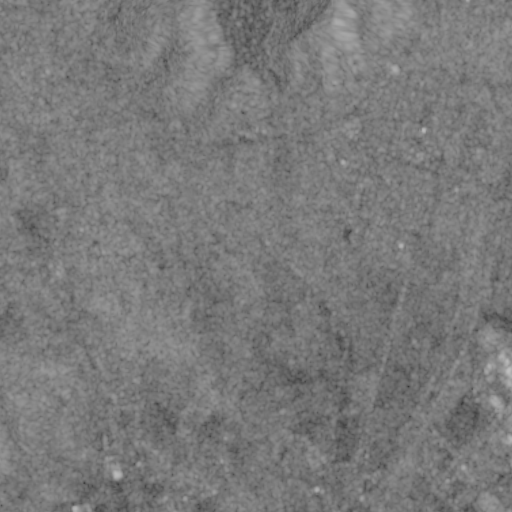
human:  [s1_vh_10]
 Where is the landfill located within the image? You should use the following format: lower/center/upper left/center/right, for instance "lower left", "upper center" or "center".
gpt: The landfill is located in the lower right of the image.
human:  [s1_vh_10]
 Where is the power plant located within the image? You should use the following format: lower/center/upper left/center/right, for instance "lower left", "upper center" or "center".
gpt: The power plant is located in the lower right of the image.
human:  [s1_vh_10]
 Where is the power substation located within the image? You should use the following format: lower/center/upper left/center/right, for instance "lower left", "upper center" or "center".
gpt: The power substation is located in the lower right of the image.
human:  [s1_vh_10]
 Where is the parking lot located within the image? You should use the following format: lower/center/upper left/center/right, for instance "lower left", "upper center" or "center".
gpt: There is no parking lot in the image.

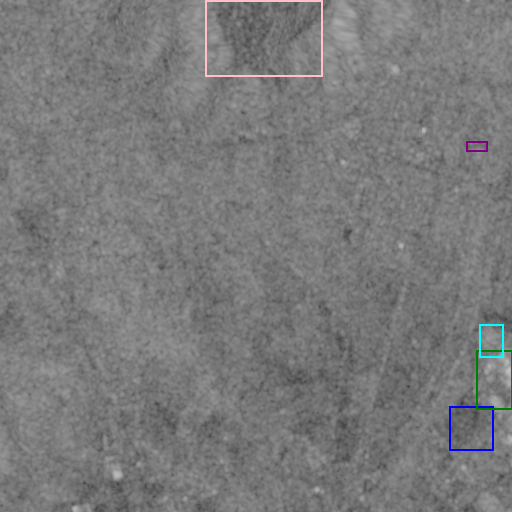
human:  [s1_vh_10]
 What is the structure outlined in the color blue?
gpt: The structure outlined in blue is a landfill.
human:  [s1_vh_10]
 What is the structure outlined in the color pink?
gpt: The structure outlined in pink is a park.
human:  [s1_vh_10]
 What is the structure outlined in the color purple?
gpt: The structure outlined in purple is a parking lot.
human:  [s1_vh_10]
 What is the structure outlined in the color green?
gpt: The structure outlined in green is a power plant.
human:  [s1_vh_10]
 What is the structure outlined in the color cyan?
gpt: The structure outlined in cyan is a power substation.
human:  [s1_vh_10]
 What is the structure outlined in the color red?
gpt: There is no red outline.